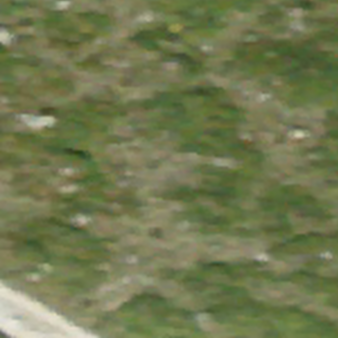
Label: other